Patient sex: M
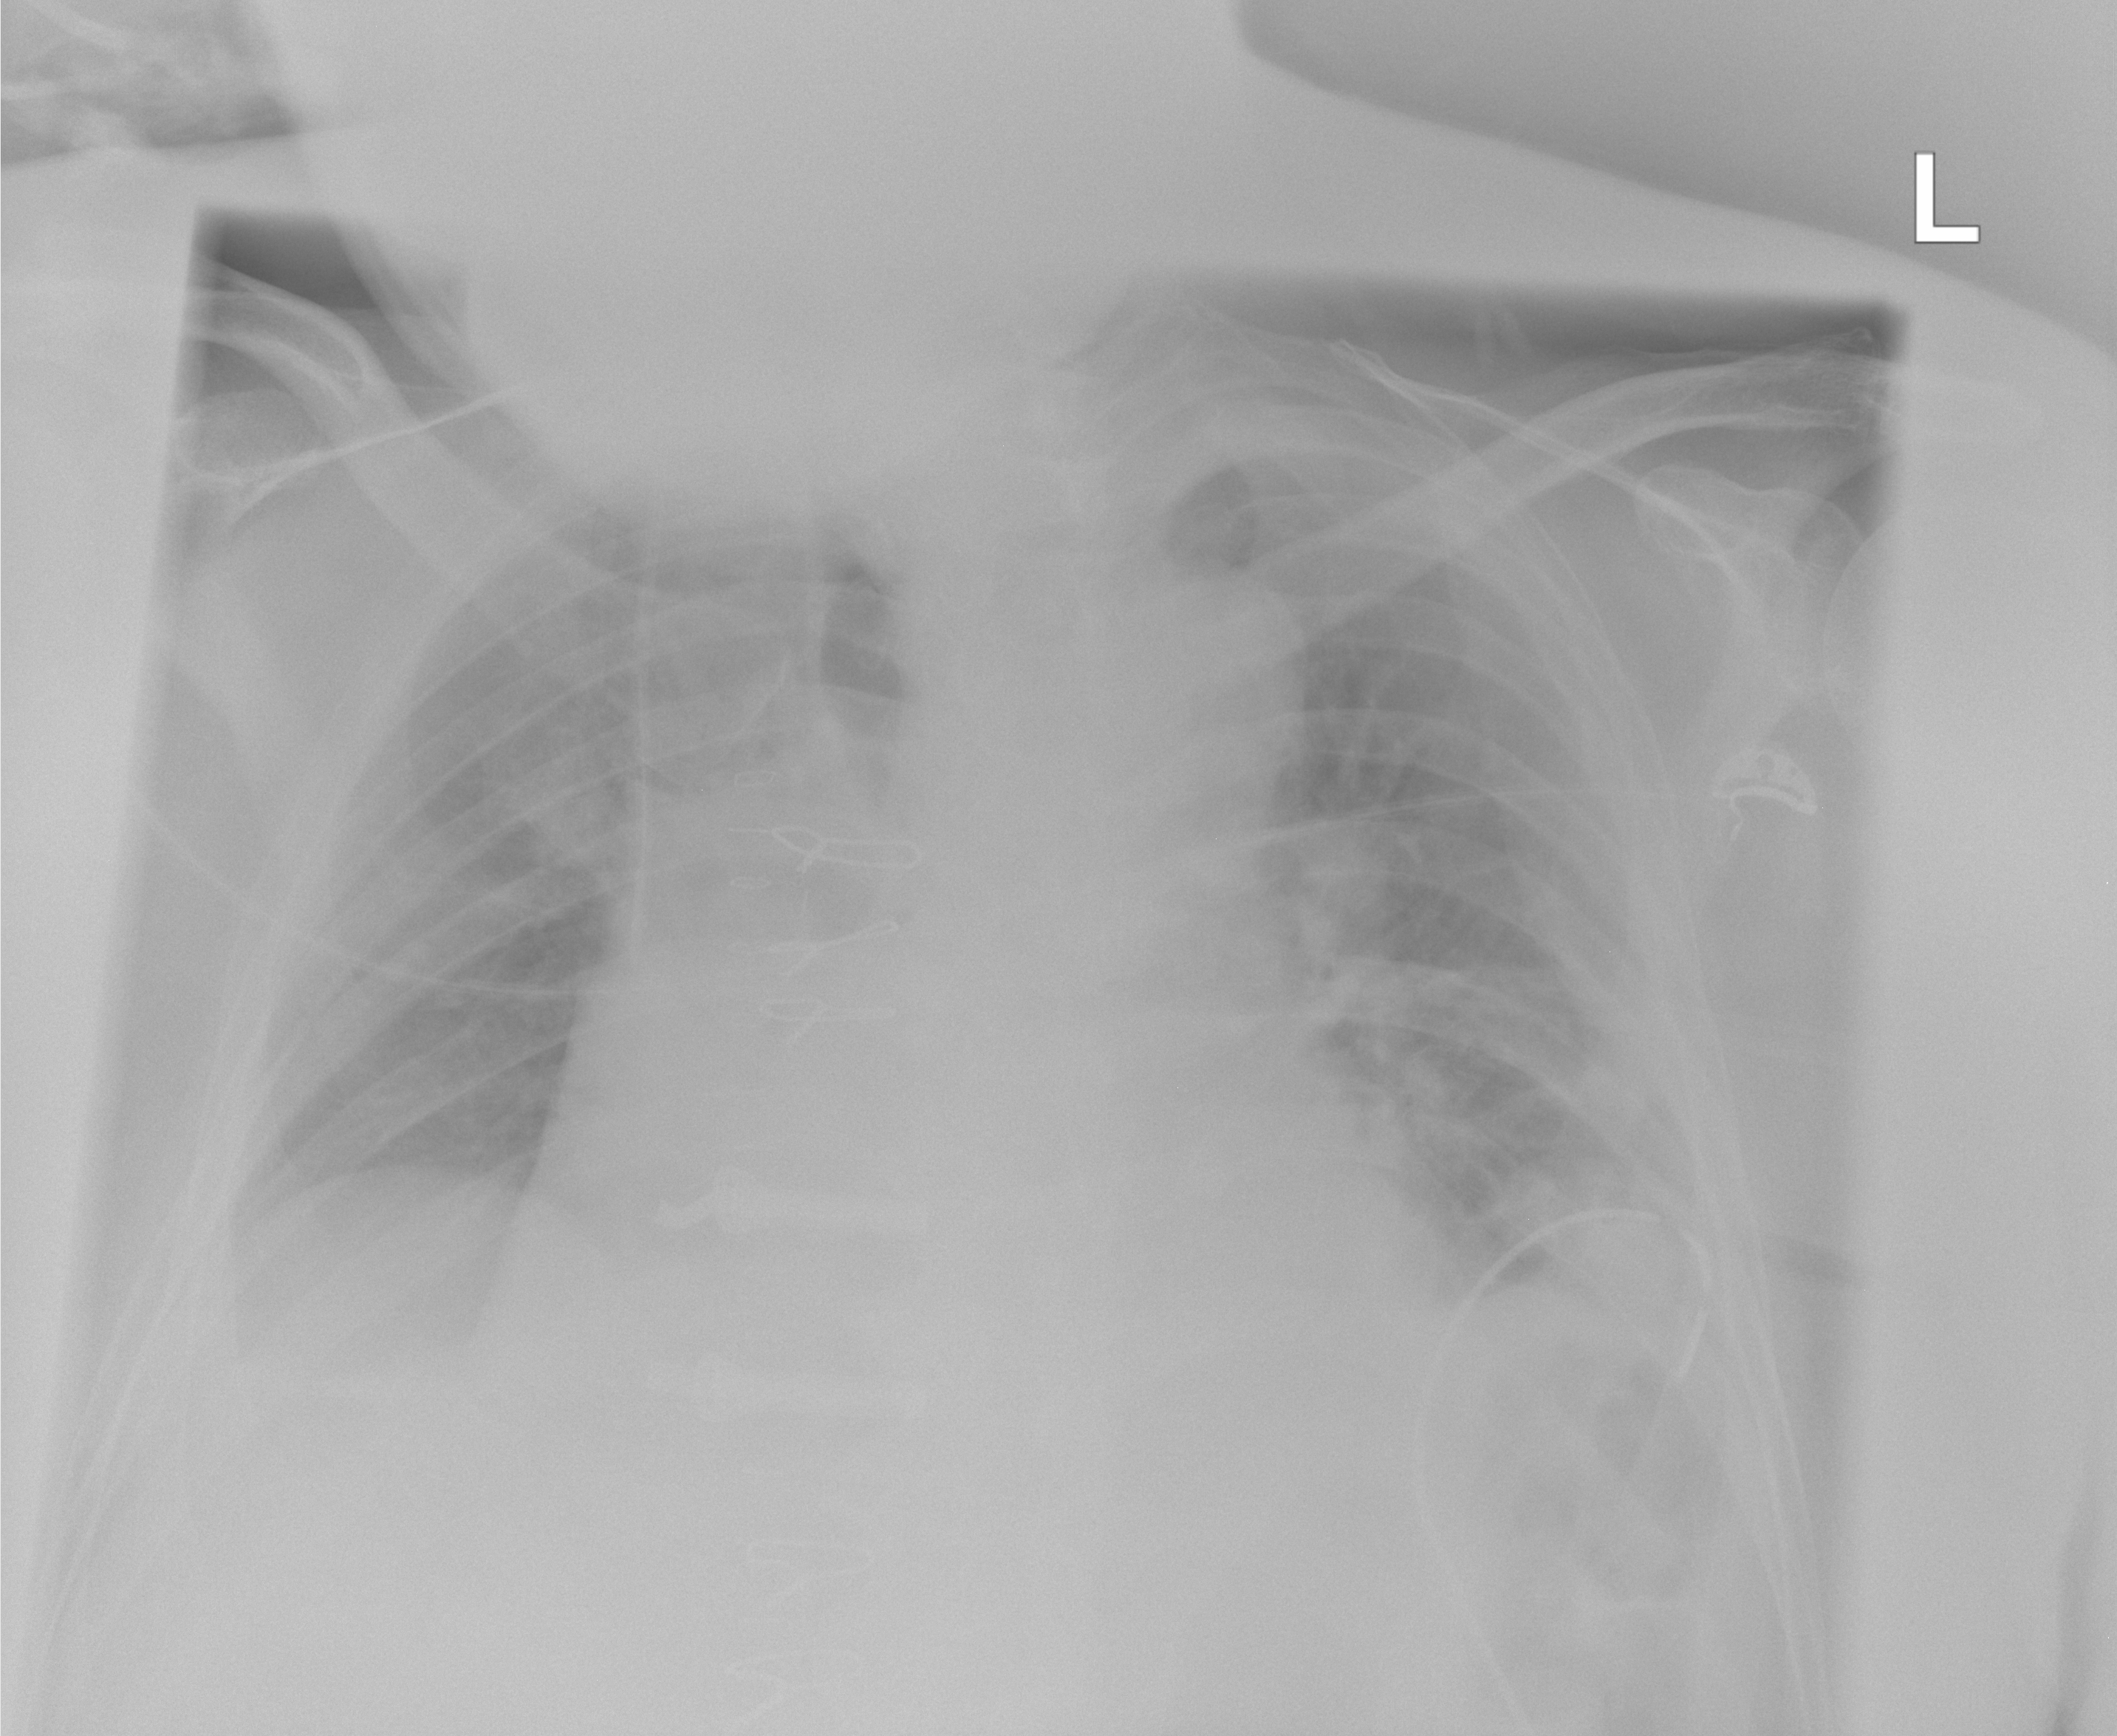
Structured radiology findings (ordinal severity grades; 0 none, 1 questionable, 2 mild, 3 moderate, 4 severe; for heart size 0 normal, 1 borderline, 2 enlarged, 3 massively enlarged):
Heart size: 1
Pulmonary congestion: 0
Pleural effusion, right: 0
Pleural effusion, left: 0
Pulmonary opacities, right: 0
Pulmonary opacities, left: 0
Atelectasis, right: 0
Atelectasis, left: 2